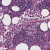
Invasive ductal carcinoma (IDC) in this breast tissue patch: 0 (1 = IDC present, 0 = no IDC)